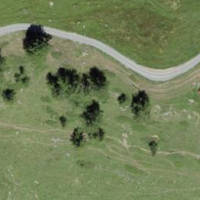
EUNIS habitat code: 23
Species observed at this site:
Euphorbia cyparissias